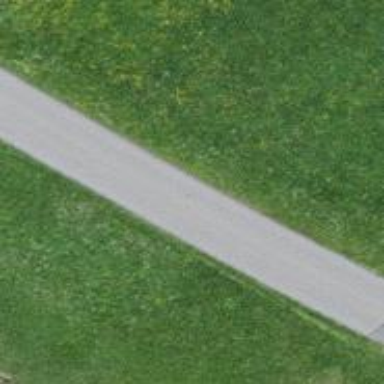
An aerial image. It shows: Unclassified paved road with grade 1 tracktype.